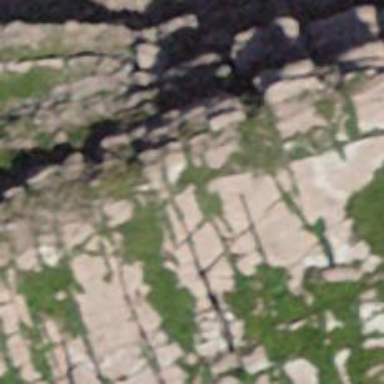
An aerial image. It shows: Cliff in nature.